Question: Note: you can find my previous question and its answer here - <URL>
---
I have 3 tables.
Table 'Words_Learned' contains all the words known by a user, and the order in which the words were learned. It has 3 columns 1) word ID and 2)user id and 3) order in which the word was learned.
Table 'Article' contains the articles. It has 3 columns 1) article ID, 2) unique word count and 3) article contents.
Table 'Words' contains a list of all unique words contained in each article. It has 2 columns 1) word ID and 2) article ID
The database diagram is as below/

You can download the DB code from here: <URL>
Now, using this database and using "only" mysql, I need to do the below work.
Given a user ID, it should get a list of all words known by this user, sorted in the revese order from which they were learned. In other words, the most recently learned words will be at the top of the list.
Let's say that a query on a user ID shows that they've memorized the following 3 words, and we track the order in which they've learned the words.
Octopus - 3
Dog - 2
Spoon - 1
First we get a list of all articles containing the word Octopus, and then do the calculation using table 'Words' on just those articles. Calculation means if that article contains more than 10 words that do not appear in the user's vocabulary list (pulled from table 'words_learned'), then it is excluded from the listing.
Then, we do a query for all records that contain dog, but DO NOT contain "octopus"
Then, we do a query for all records that contain spoon, but DO NOT contain the words Octopus or Dog
And you keep doing this repetitive process until we've found 100 records that meet this criteria.
To achieve this process, I did the below
'''
SELECT 'words_learned'.'idwords',
Words.'idArticle'
FROM words_learned
INNER JOIN Words ON Words.idWords = Words_Learned.'idwords'
WHERE words_learned.userId = 1
ORDER BY Words_Learned.'order' DESC
'''
In my query, I have covered up to getting the articles, which means to here - 'First we get a list of all articles containing the word Octopus, and then do the calculation using table Words on just those articles.'. But what should I need to do in order to cover the rest?
Here is a phudocode for better understanding.
'''
Do while articles found < 100
{
for each ($X as known words, in order that those words were learned)
{
Select all articles that contain the word $X, where the 1) article has not been included in any previous loops, and 2)where the count of "unknown" words is less than 10.
Keep these articles in order.
}
}
'''
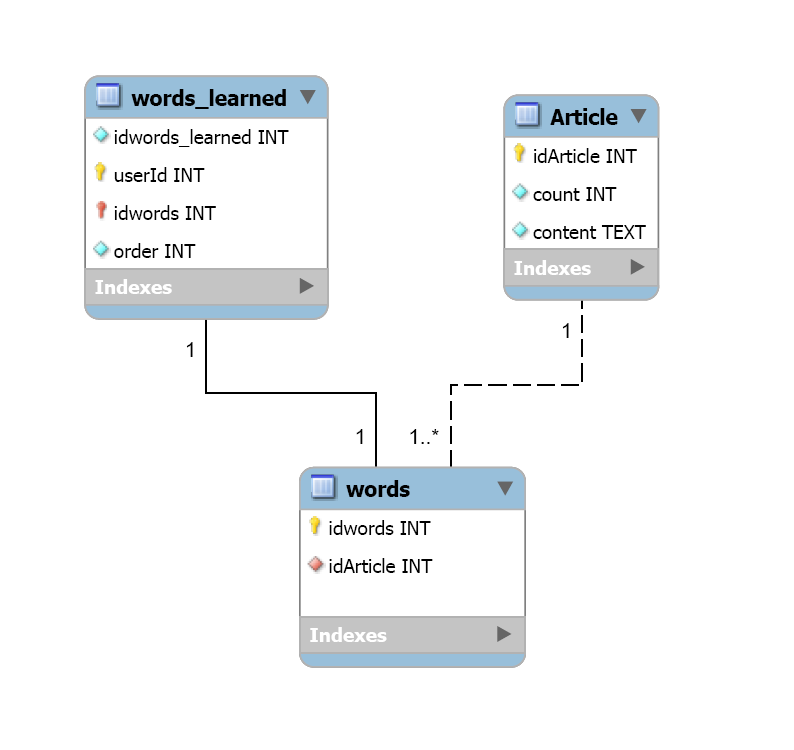
Answer: I would be tempted to have a sub query that gets all the words a person has learned and join that against itself, with the words GROUP_CONCAT together along with a count. So giving:-
'''
Octopus, NULL, 0
Dog, "Octopus", 1
Spoon, "Octopus,Dog", 2
'''
So the sub query would be something like:-
'''
SELECT sub0.idwords, GROUP_CONCAT(sub1.idwords) AS excl_words, COUNT(sub1.idwords) AS older_words_cnt
FROM words_learned sub0
LEFT OUTER JOIN words_learned sub1
ON sub0.userId = sub1.userId
AND sub0.order_learned < sub1.order_learned
WHERE sub0.userId = 1
GROUP BY sub0.idwords
'''
giving
'''
idwords excl_words older_words_cnt
1 NULL 0
2 1 1
3 1,2 2
'''
Then join the results of this against the other tables, checking for articles where the main idwords matches but none of the others are found.
Something like this (although not tested as no test data):-
'''
SELECT sub_words.idwords, words_inc.idArticle
(
SELECT sub0.idwords, SUBSTRING_INDEX(GROUP_CONCAT(sub1.idwords), ',', 10) AS excl_words, COUNT(sub1.idwords) AS older_words_cnt
FROM words_learned sub0
LEFT OUTER JOIN words_learned sub1
ON sub0.userId = sub1.userId
AND sub0.order_learned < sub1.order_learned
WHERE sub0.userId = 1
GROUP BY sub0.idwords
) sub_words
INNER JOIN words words_inc
ON sub_words.idwords = words_inc.idwords
LEFT OUTER JOIN words words_exc
ON words_inc.idArticle = words_exc.idArticle
AND FIND_IN_SET(words_exc.idwords, sub_words.excl_words)
WHERE words_exc.idwords IS NULL
ORDER BY older_words_cnt
LIMIT 100
'''
EDIT - updated to exclude articles with more than 10 words that are not already learned.
'''
SELECT sub_words.idwords, words_inc.idArticle,
sub2.idArticle, sub2.count, sub2.content
FROM
(
SELECT sub0.idwords, GROUP_CONCAT(sub1.idwords) AS excl_words, COUNT(sub1.idwords) AS older_words_cnt
FROM words_learned sub0
LEFT OUTER JOIN words_learned sub1
ON sub0.userId = sub1.userId
AND sub0.order_learned < sub1.order_learned
WHERE sub0.userId = 1
GROUP BY sub0.idwords
) sub_words
INNER JOIN words words_inc
ON sub_words.idwords = words_inc.idwords
INNER JOIN
(
SELECT a.idArticle, a.count, a.content, SUM(IF(c.idwords_learned IS NULL, 1, 0)) AS unlearned_words_count
FROM Article a
INNER JOIN words b
ON a.idArticle = b.idArticle
LEFT OUTER JOIN words_learned c
ON b.idwords = c.idwords
AND c.userId = 1
GROUP BY a.idArticle, a.count, a.content
HAVING unlearned_words_count < 10
) sub2
ON words_inc.idArticle = sub2.idArticle
LEFT OUTER JOIN words words_exc
ON words_inc.idArticle = words_exc.idArticle
AND FIND_IN_SET(words_exc.idwords, sub_words.excl_words)
WHERE words_exc.idwords IS NULL
ORDER BY older_words_cnt
LIMIT 100
'''
EDIT - attempt at commenting the above query:-
This just selects the columns
'''
SELECT sub_words.idwords, words_inc.idArticle,
sub2.idArticle, sub2.count, sub2.content
FROM
'''
This sub query gets each of the words learnt, along with a comma separated list of the words with a larger order_learned. This is for a particular user id
'''
(
SELECT sub0.idwords, GROUP_CONCAT(sub1.idwords) AS excl_words, COUNT(sub1.idwords) AS older_words_cnt
FROM words_learned sub0
LEFT OUTER JOIN words_learned sub1
ON sub0.userId = sub1.userId
AND sub0.order_learned < sub1.order_learned
WHERE sub0.userId = 1
GROUP BY sub0.idwords
) sub_words
'''
This is just to get the articles the words (ie, the words learned from the above sub query) are used in
'''
INNER JOIN words words_inc
ON sub_words.idwords = words_inc.idwords
'''
This sub query gets the articles which have a less than 10 words in them that are not yet learnt by the particular user.
'''
INNER JOIN
(
SELECT a.idArticle, a.count, a.content, SUM(IF(c.idwords_learned IS NULL, 1, 0)) AS unlearned_words_count
FROM Article a
INNER JOIN words b
ON a.idArticle = b.idArticle
LEFT OUTER JOIN words_learned c
ON b.idwords = c.idwords
AND c.userId = 1
GROUP BY a.idArticle, a.count, a.content
HAVING unlearned_words_count < 10
) sub2
ON words_inc.idArticle = sub2.idArticle
'''
This join is to find articles that have words in the comma separted list from the 1st sub query (ie words with a larger order_learned). This is done as a LEFT OUTER JOIN as I want to exclude any words that are found (this is done in the WHERE clause by checking for NULL)
'''
LEFT OUTER JOIN words words_exc
ON words_inc.idArticle = words_exc.idArticle
AND FIND_IN_SET(words_exc.idwords, sub_words.excl_words)
WHERE words_exc.idwords IS NULL
ORDER BY older_words_cnt
LIMIT 100
'''